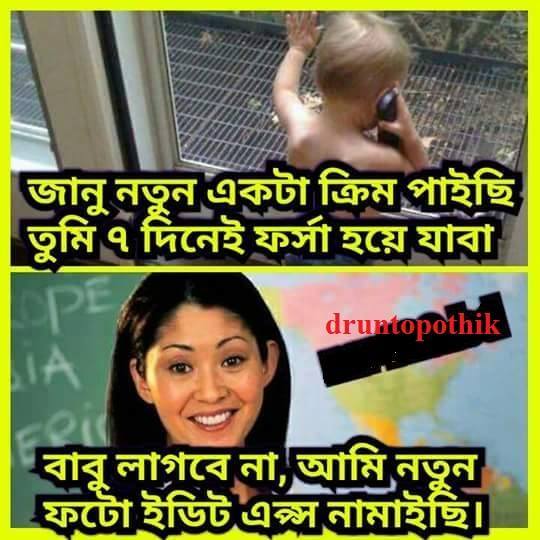
Caption: জানু নতুন একটা ক্রিম পাইছি তুমি ৭ দিনেই ফর্সা হয়ে যাবা বাবু লাগবে না, আমি নতুন ফটো ইডিট এপ্স নামাইছি
Label: non-hate